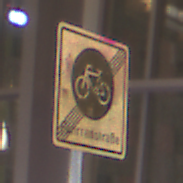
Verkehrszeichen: EndeFahrradstrasse
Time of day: NotSpecified
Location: Indoor (Urban)
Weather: NotSpecified
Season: NotSpecified
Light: Artificial